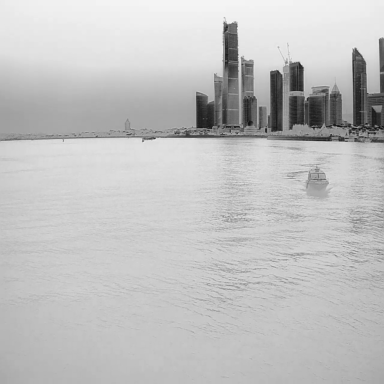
There is a canoe in the infrared image.